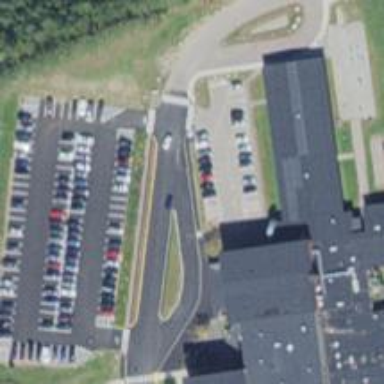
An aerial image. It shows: Parking space is available.